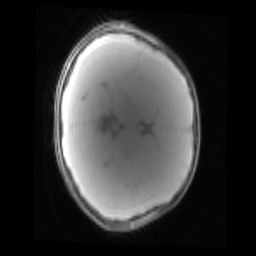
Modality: PDw
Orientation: axial
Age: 11
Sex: female
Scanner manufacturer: siemens
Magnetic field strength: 3 T
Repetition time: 0.25 s
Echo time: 0.00103 s